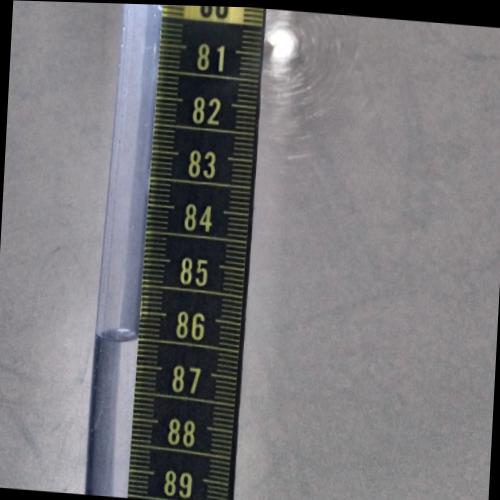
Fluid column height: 86.5 cm